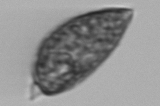
Label: Prorocentrum_micans